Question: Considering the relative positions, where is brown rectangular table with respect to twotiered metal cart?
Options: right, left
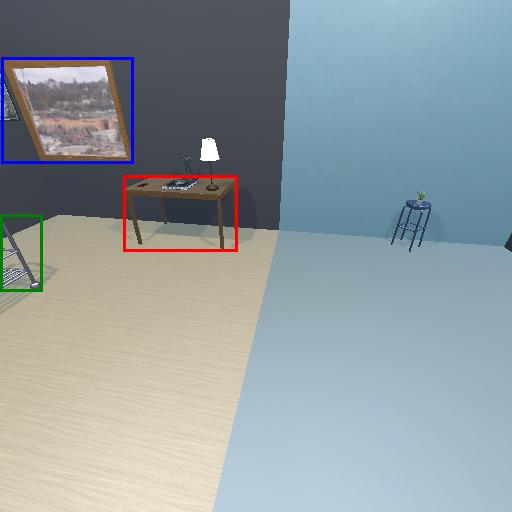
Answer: right